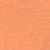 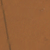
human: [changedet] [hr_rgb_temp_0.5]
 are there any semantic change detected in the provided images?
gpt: A narrow street is present on the left in the desert.